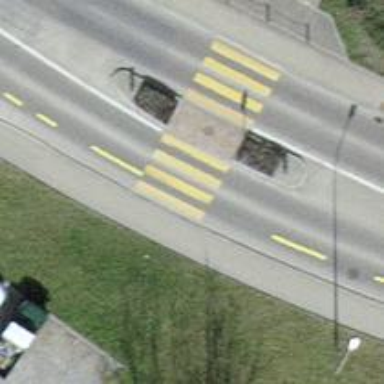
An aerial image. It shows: Primary highway with separate soft lane for cyclists. The asphalt surface is accompanied by sidewalk.